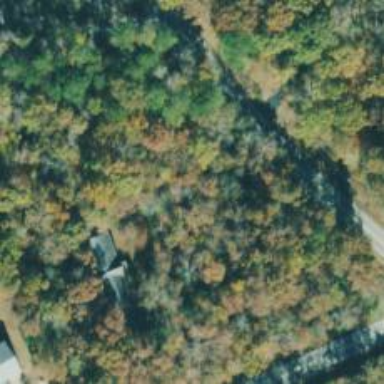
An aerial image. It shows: Driveway.